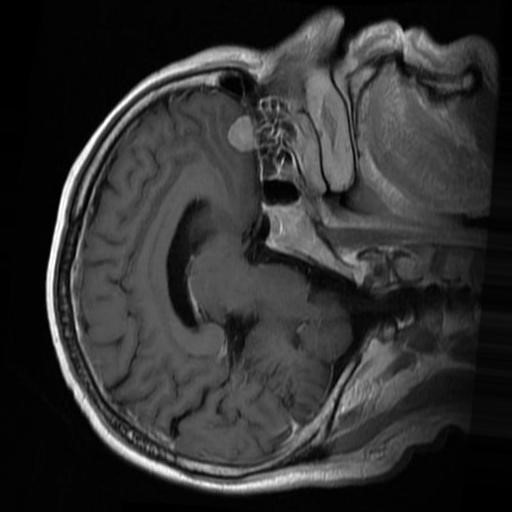
Label: brain_menin